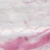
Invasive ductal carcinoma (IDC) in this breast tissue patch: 0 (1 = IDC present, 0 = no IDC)